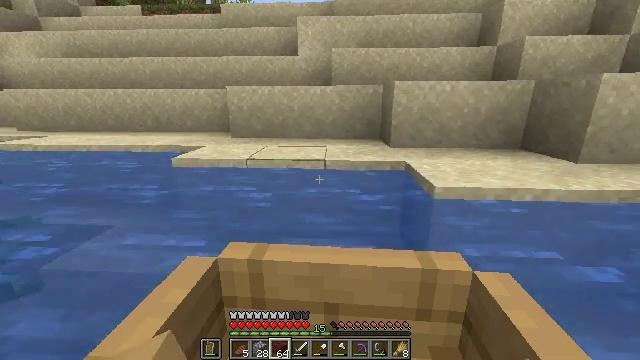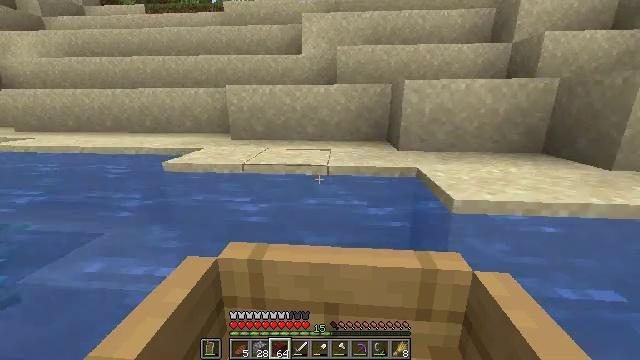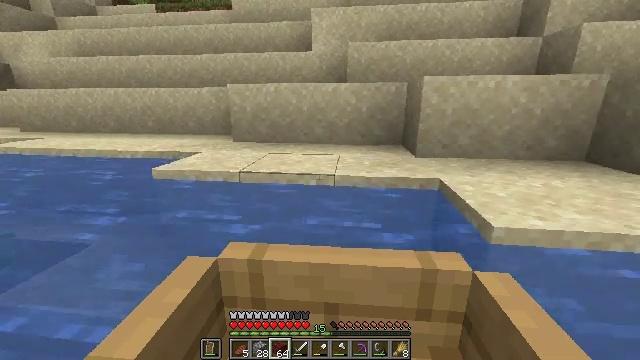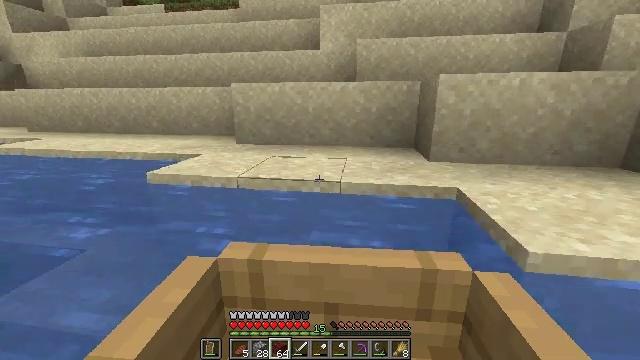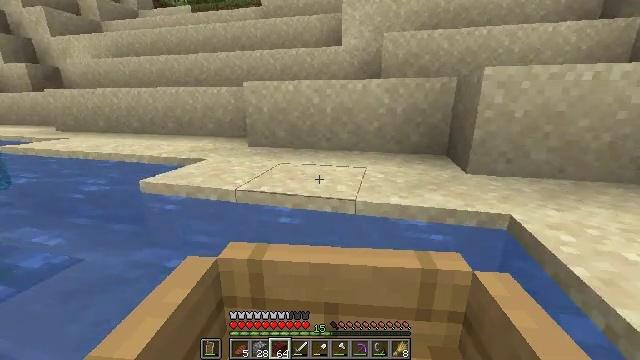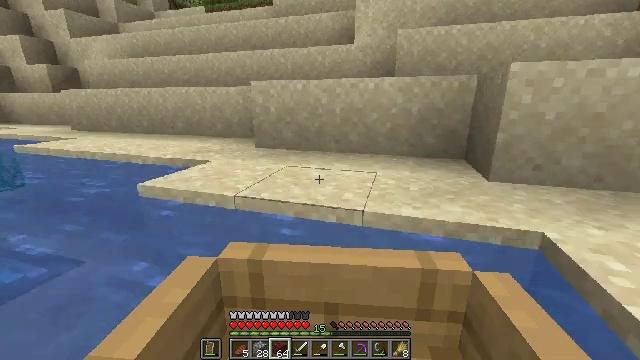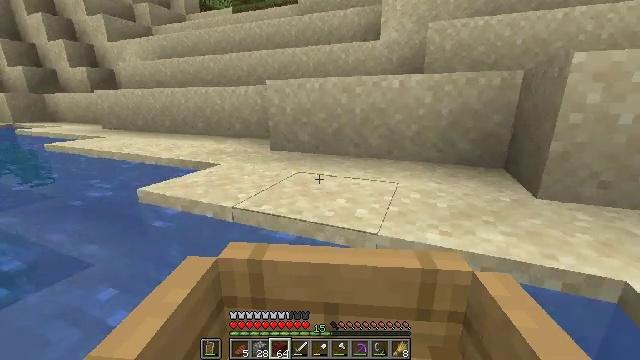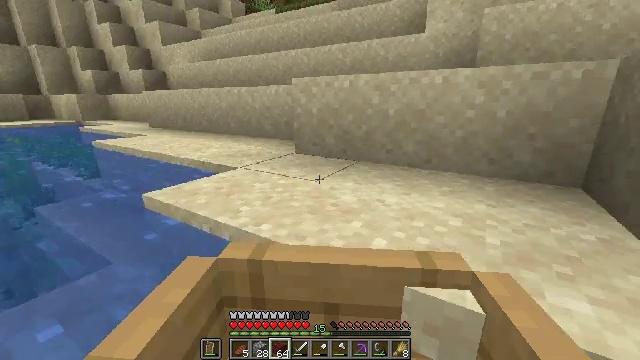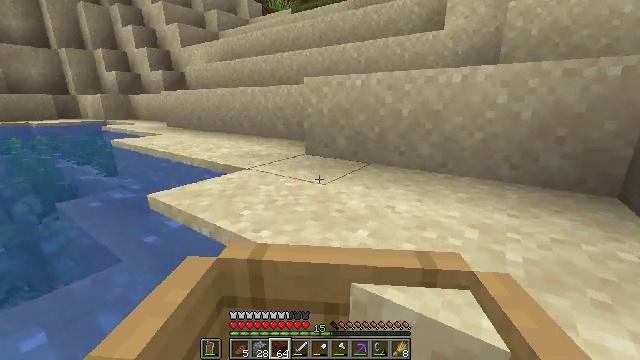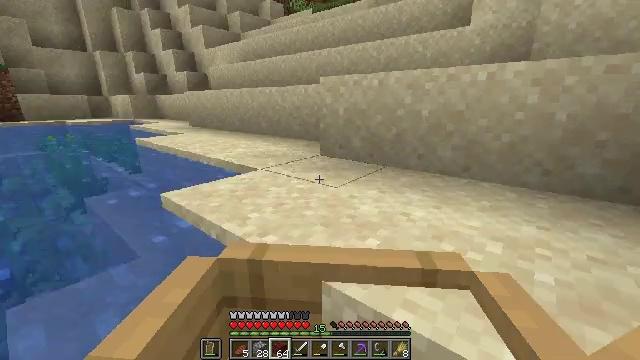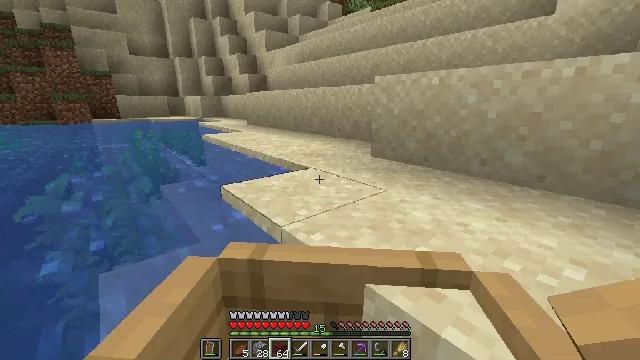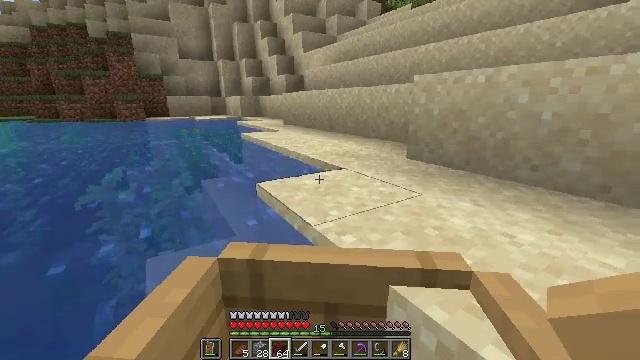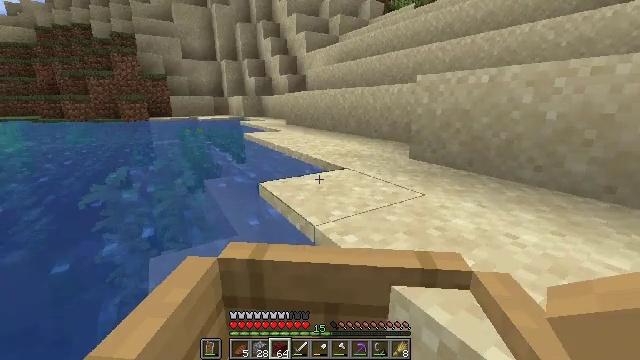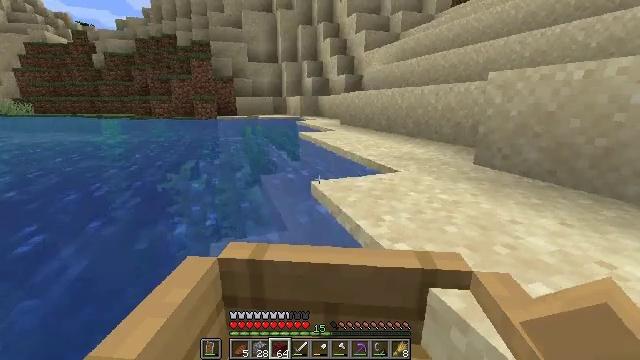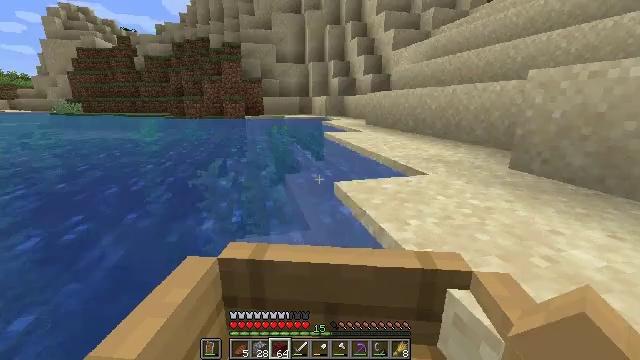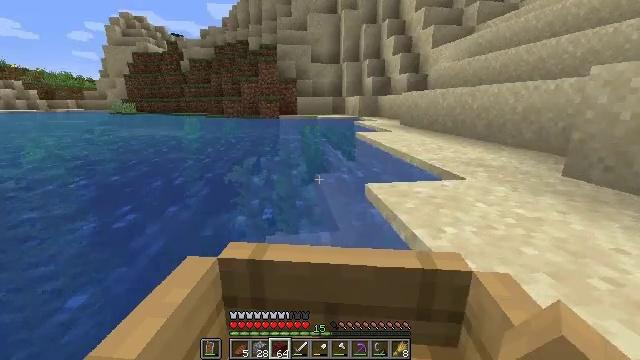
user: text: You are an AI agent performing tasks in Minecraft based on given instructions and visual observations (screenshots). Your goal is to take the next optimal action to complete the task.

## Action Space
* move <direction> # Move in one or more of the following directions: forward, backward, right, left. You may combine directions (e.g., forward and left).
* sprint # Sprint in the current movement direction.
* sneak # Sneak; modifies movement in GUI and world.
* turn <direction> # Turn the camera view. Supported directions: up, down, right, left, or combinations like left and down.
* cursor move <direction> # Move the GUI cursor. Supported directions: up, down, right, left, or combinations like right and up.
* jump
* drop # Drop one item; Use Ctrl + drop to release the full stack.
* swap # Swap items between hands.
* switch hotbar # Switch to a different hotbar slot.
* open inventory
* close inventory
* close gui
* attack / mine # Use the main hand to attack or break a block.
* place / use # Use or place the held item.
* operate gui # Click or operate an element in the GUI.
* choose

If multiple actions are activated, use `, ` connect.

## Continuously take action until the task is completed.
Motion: motion action
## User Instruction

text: craft item air
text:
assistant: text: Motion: move left
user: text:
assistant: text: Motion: move left
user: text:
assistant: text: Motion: move left
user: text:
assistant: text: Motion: move left
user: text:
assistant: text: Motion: move left
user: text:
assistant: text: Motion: move left
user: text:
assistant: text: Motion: move left
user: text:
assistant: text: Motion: move left
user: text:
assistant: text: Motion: move left
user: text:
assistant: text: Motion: move left
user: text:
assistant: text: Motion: move left
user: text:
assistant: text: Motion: move left
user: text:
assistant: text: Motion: move left
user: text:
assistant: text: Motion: move left
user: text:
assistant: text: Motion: move left
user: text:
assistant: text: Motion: move left
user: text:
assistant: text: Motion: move left
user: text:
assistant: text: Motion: move left
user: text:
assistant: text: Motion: move left
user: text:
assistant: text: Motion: move left
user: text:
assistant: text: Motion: move left
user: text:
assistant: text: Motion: move left
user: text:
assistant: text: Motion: move left
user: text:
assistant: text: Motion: move back
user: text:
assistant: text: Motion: move back
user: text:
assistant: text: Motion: move back
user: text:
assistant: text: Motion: move back
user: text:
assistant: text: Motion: move back
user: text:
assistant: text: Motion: move back and move right
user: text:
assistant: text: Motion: move back and move right